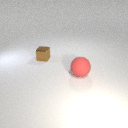
large red rubber sphere to the right of small brown metal cube